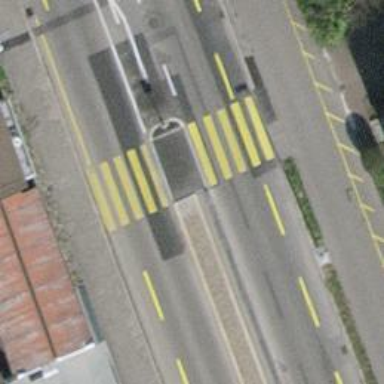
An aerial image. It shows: Marked asphalt footway with marked crossing. The crossing includes island.